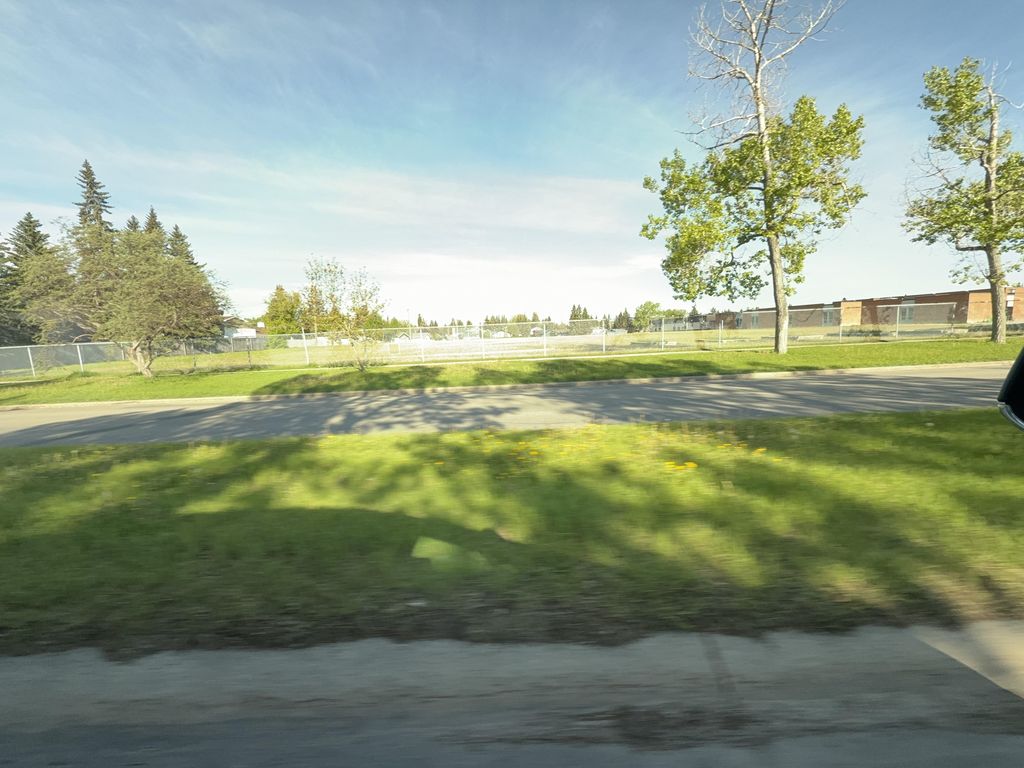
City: calgary